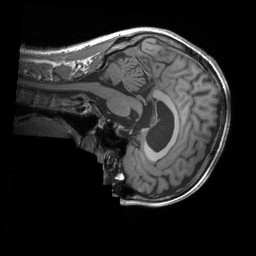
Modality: T1w
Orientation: sagittal
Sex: male
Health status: ill
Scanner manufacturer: siemens
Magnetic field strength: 3 T
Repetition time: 1.66 s
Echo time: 0.00254 s